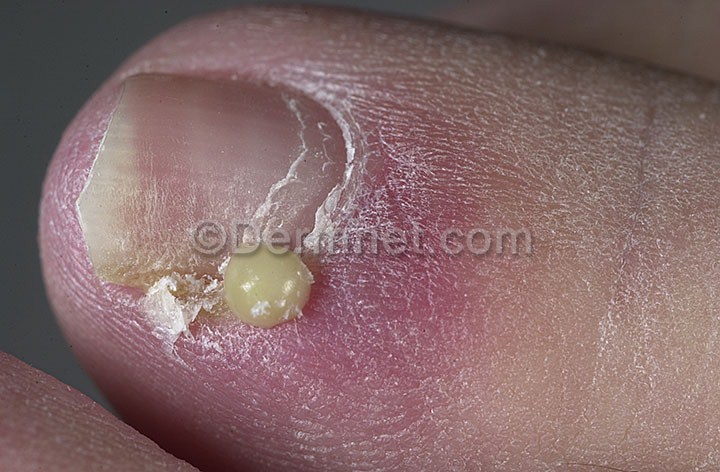
Disease: Nail Fungus and other Nail Disease